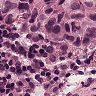
Metastatic tissue present: yes